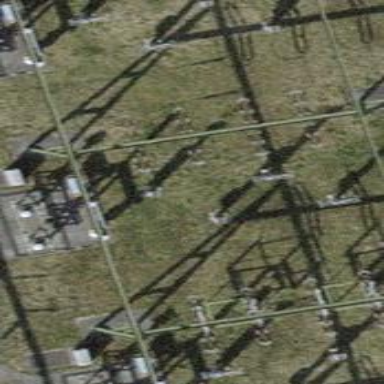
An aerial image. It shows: Busbar power line.